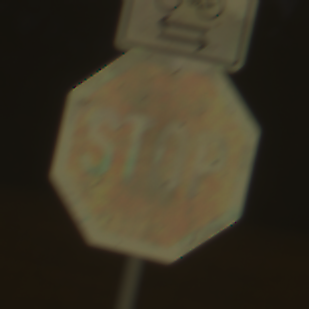
Verkehrszeichen: Stop
Zusatzzeichen oben: RichtungsangabeDurchPfeile9
Umgebung: Outdoor, Suburban
Tageszeit: Night
Wetter: PartlyCloudy
Licht: Artificial
Jahreszeit: NotSpecified
Kontrast: HighContrast